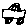
Label: car